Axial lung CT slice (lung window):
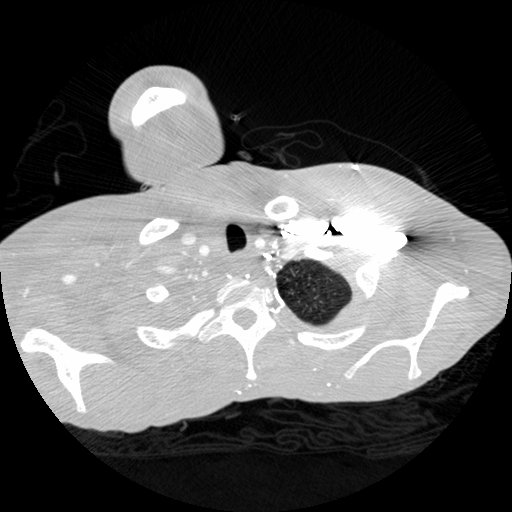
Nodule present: no